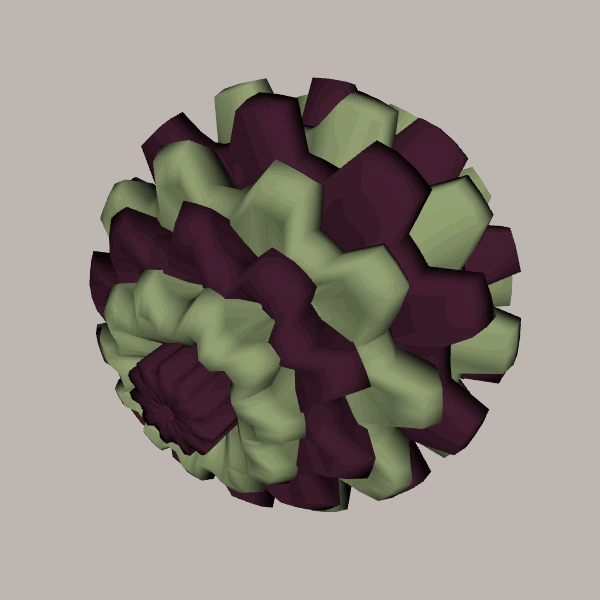
Background: light